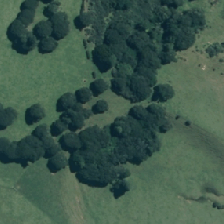
Land cover: indigenous_forest